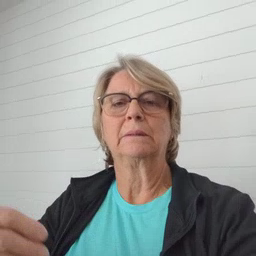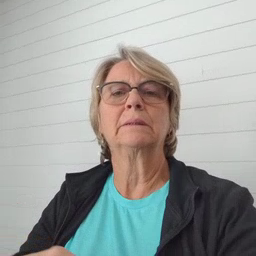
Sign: white